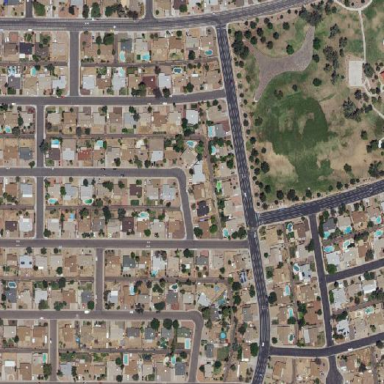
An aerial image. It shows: This residential area consists of single-family homes.